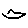
Label: bird